Question: I have transform css applied to a line of text (font-size), but it animates from the left side, I want it to animate from the center. I am using Bootstrap framework so the div is vert/horiz centred.
'''
<article class="col-md-12">
<div class="lg-indx-img">
<a href="..." class="linkage"></a>
<div class="cat-icn">
<?php the_title(); ?>
</div>
</div>
</article>
'''
'''
article {
position: relative;
margin-bottom: 10px;
width: 100%;
}
.linkage {
position: absolute;
top: 0;
left: 0;
height: 100%;
width: 100%;
}
.lg-indx-img { padding: 20% 0; }
.cat-icn {
position: absolute;
z-index: 9;
left: 50%;
top: 50%;
opacity: 0;
font-size: 15px;
color: #fff;
text-align: center;
transform-origin: 50% 50%;
-webkit-transition: all 0.4s ease;
-moz-transition: all 0.4s ease;
-o-transition: all 0.4s ease;
-ms-transition: all 0.4s ease;
transition: all 0.4s ease;
}
.linkage:hover + .cat-icn {
opacity: 1;
font-size: 25px;
}
'''
when '.linkage' is hovered the title in '.cat-icn' increases in size. I don't know the length of the text line since it's generated by Wordpress post.
EDIT - The top picture is what it does now, the bottom picture is what I want it to do

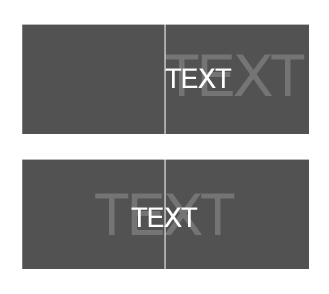
Answer: Try this out.
<URL>
'''
.linkage:hover + .cat-icn {
opacity: 1;
transform: scale(3);
}
'''
Instead of animating the font size, animate the 'transform' property instead. Then in your hover rule use the 'transform' property to adjust the scale of the element.